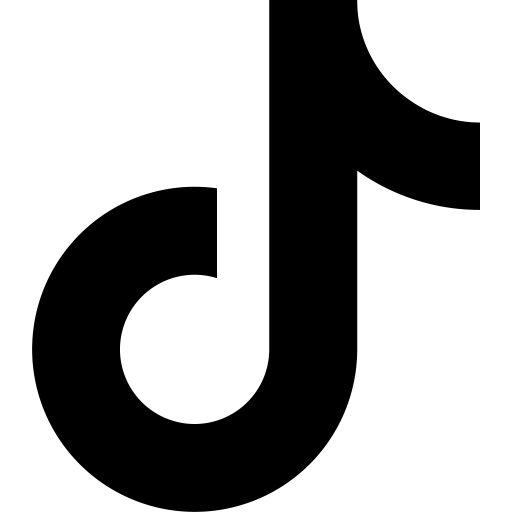
Tags: icon, FontAwesome, fa-icon, brand, tiktok